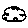
Label: cloud